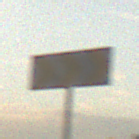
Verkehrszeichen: RichtungstafelnInKurvenGrossLinks
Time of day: SunriseSunset
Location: Outdoor (Nature)
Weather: PartlyCloudy
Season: NotSpecified
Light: Natural